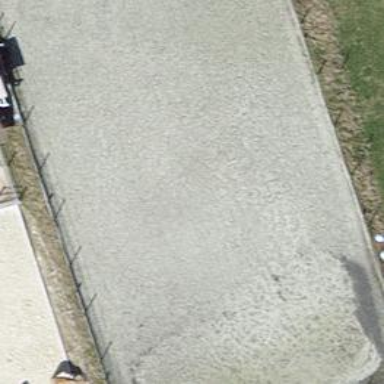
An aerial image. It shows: Equestrian pitch for leisure land use.